Question: I have a JSON dataset like this:
'''
"document": [
{
"id": "123",
"date": "01/01/2001"
},
{
"id": "124",
"date": "01/01/2001"
},
{
"id": "125",
"date": "02/01/2001"
},
{
"id": "126",
"date": "31/01/2001"
},
{
"id": "127",
"date": "31/01/2001"
}
]
'''
I need to create an area chart that shows document count / time.

So, do I need to preprocess the data into something like this:
'''
"document": [
{
"date": "01/01/2001",
"count": 2
},
{
"date": "02/01/2001",
"count": 1
},
{
"date": "31/01/2001",
"count": 2
}
]
'''
Or, will D3 automagically do this for me somehow? Seems like the type of thing it can do?
Many Thanks
Mike
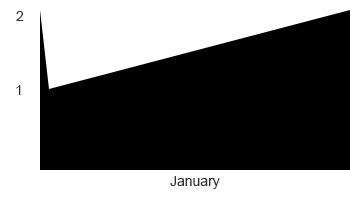
Answer: You're looking for <URL>:
'''
> d3.nest()
.key(function(d){ return d.date; })
.rollup(function(leaves) { return leaves.length; })
.entries(data)
[{"key":"01/01/2001","values":2},
{"key":"02/01/2001","values":1},
{"key":"31/01/2001","values":2}]
'''
(data should be set equal to the array you posted)
Some <URL> to complement the office docs.